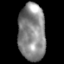
Tissue: lung
Cell type: Epithelial cells
Senescence score: 0.2388
Nuclear area (px): 1515
Mean DAPI intensity: 136.141